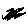
Label: zigzag